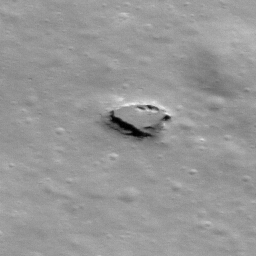
Pit: Stevinus 12
Host crater: Stevinus
Host type: impact_melt
Lunar coordinates: latitude -32.317, longitude 54.746